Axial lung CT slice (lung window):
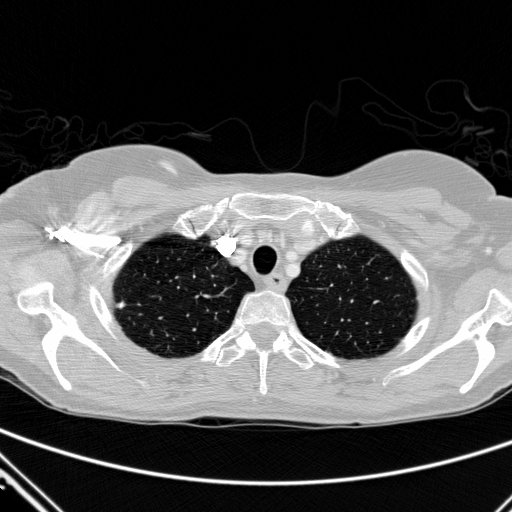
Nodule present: no